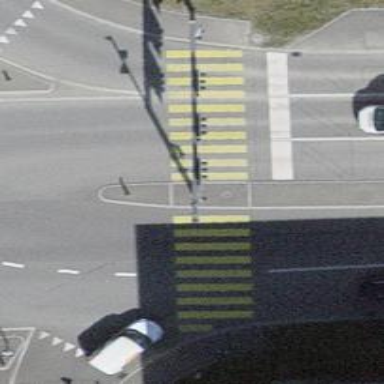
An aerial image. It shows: Crossing with traffic signals and yellow zebra markings.